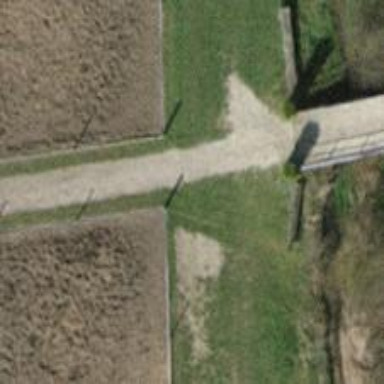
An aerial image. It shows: Gate.